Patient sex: F
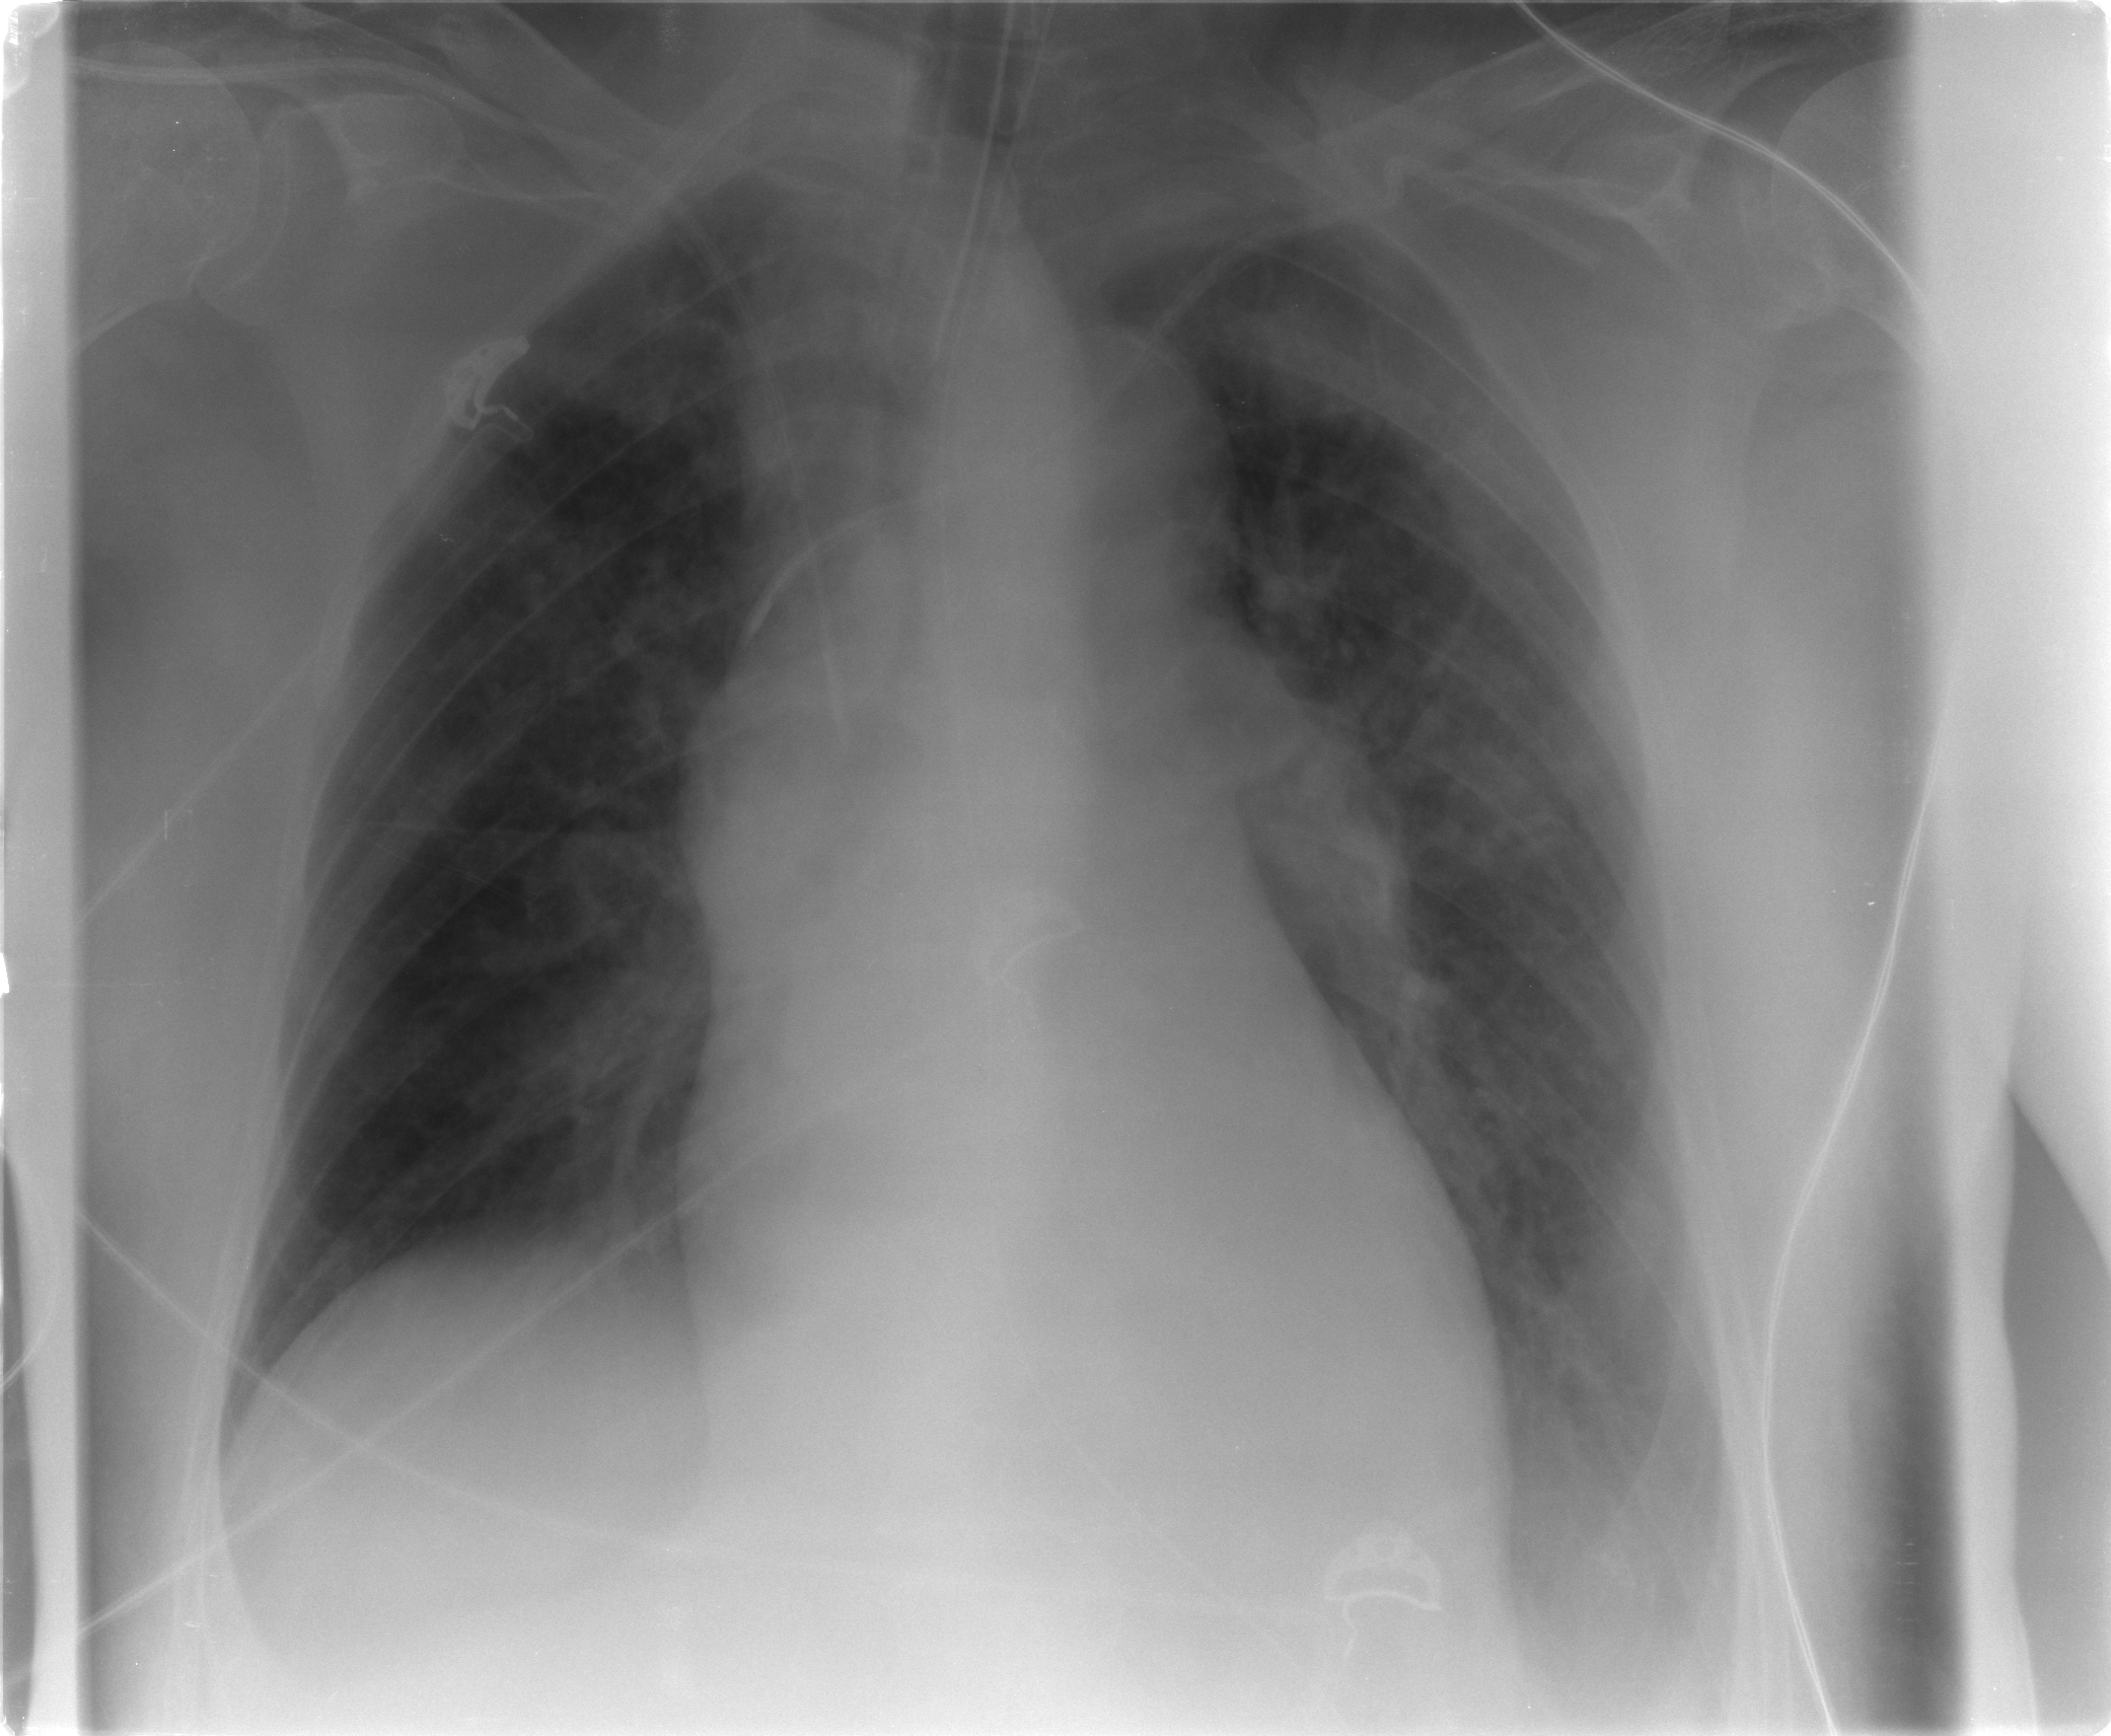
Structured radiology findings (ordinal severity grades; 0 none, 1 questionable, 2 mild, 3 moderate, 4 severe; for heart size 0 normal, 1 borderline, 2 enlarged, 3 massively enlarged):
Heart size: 2
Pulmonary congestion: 2
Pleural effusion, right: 0
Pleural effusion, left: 2
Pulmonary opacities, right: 2
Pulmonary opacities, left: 2
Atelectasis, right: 2
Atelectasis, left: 2